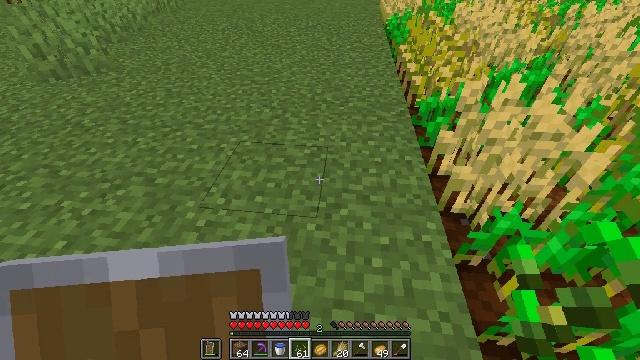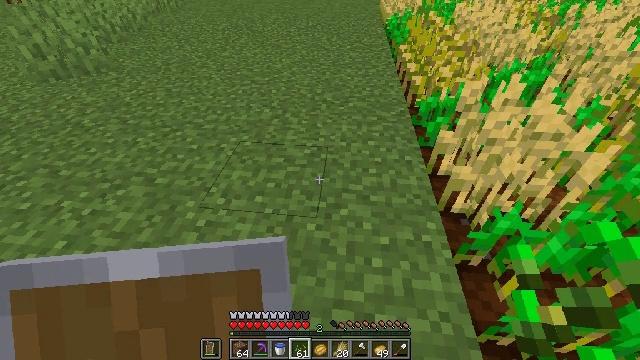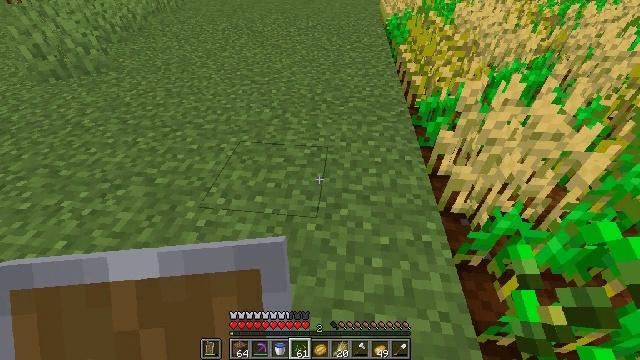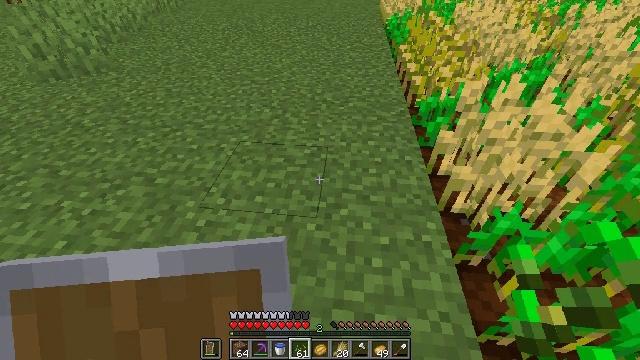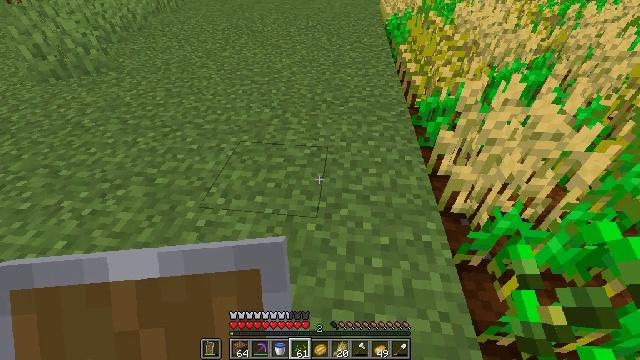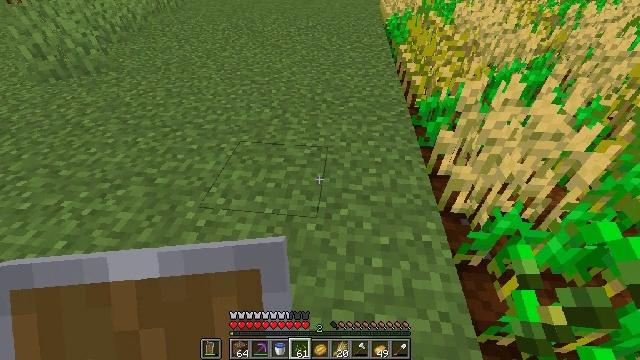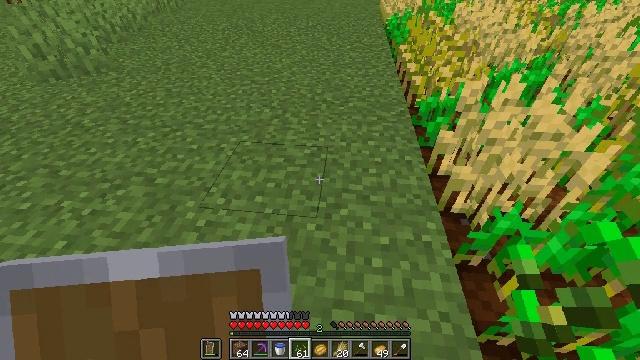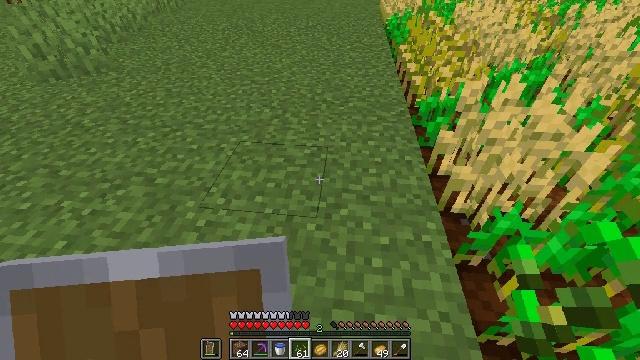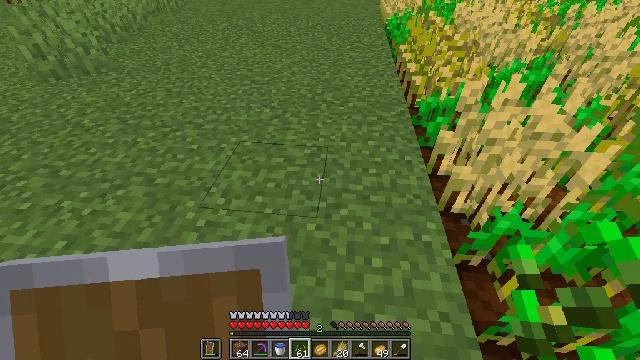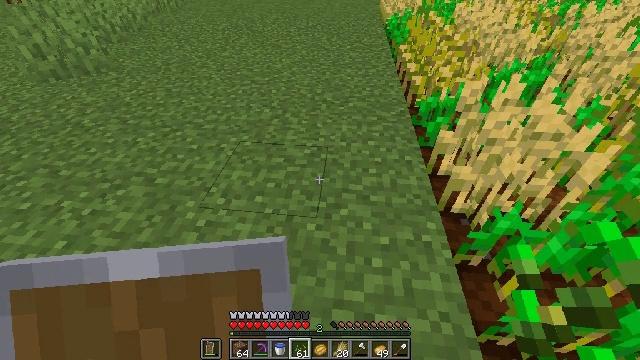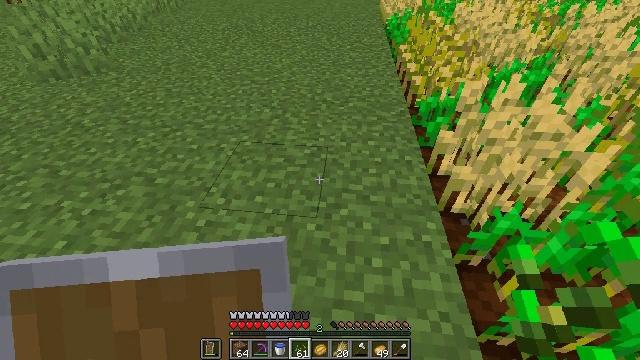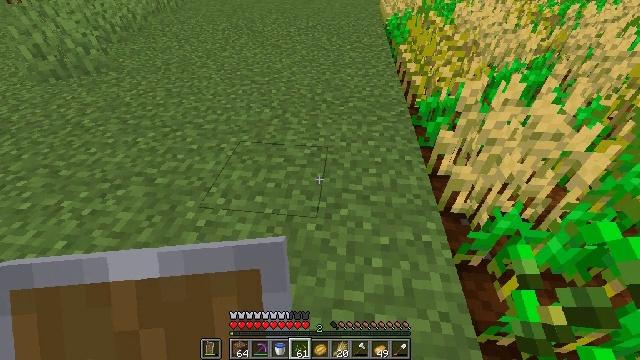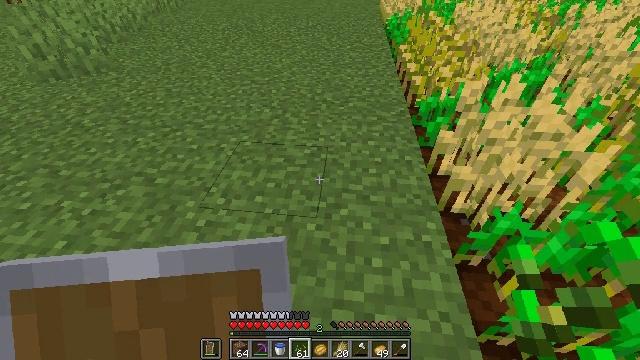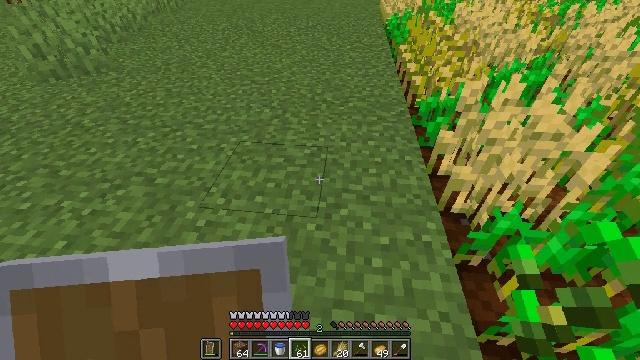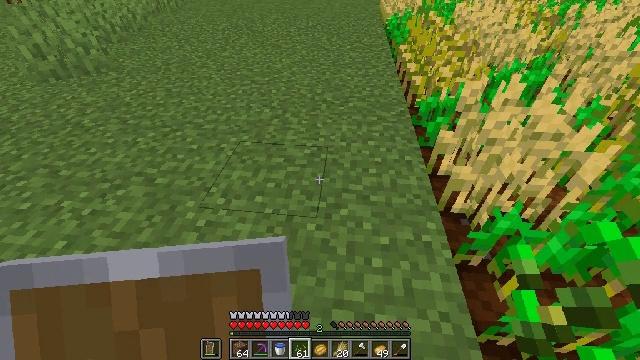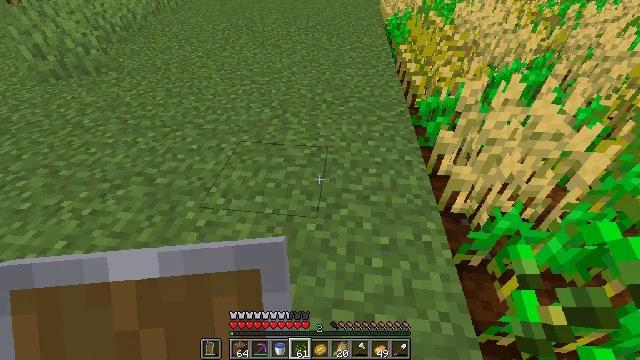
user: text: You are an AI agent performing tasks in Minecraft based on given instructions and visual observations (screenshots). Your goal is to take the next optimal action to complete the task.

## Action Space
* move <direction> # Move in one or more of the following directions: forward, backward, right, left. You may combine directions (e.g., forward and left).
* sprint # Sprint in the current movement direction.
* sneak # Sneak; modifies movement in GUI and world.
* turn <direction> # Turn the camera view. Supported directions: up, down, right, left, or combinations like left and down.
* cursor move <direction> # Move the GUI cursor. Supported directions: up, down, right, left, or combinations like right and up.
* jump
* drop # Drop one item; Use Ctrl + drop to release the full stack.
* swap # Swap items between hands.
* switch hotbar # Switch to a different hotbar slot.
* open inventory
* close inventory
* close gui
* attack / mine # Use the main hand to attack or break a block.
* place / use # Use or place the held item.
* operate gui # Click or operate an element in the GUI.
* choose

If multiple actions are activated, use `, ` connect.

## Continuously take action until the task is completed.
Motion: motion action
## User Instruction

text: Collect wheat crops.
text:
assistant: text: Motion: no_op
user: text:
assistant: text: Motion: no_op
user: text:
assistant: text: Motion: no_op
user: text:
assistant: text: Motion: no_op
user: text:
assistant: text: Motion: no_op
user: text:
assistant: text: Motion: no_op
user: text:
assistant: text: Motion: no_op
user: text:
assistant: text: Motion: no_op
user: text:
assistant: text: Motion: no_op
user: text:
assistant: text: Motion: no_op
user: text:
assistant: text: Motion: no_op
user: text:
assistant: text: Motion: no_op
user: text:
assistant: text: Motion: no_op
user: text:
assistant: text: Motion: no_op
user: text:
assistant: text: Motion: no_op
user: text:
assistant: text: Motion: no_op
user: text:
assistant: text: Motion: no_op
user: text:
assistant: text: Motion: no_op
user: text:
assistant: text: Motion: no_op
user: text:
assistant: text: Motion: no_op
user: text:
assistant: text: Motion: no_op
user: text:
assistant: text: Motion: no_op
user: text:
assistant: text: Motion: no_op
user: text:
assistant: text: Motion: no_op
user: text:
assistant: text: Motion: no_op
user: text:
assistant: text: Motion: no_op
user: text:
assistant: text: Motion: no_op
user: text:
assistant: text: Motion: no_op
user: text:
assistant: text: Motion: no_op
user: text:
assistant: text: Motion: no_op